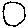
Label: circle